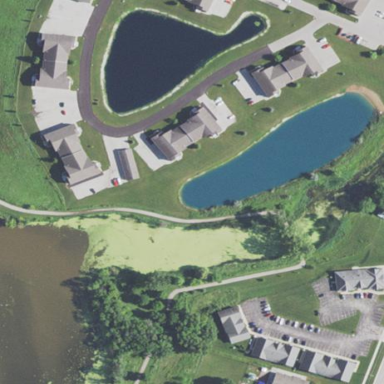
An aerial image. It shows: Pond with natural water.